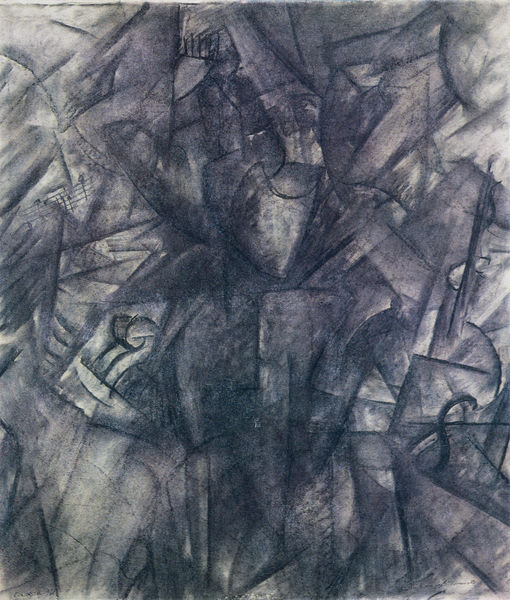
Titel: Sintesi di un caffè concerto
Künstler: Carlo Carrà
Standort: Milano
Institution: Collezione R. Jucker
Schlagwörter: blau, dunkel, hand, kopf, körper, mann, schatten, weiß, kubismus, kubistisch, bewegung, finger, grau, hut, kreide, licht, mitte, schwarz, skizze, zeichnung, expressionismus, arm, band, gesicht, mensch, instrument, auge, figur, bass, gitarre, instrumente, kontrabass, musik, musiker, orchester, person, rund, bewegt, wellen, papier, düster, cello, noten, moderne, abstrakt, fläche, flächen, modern, formen, grafik, graphik, schattierung, linien, grisaille, wild, striche, gestalt, futurismus, fuss, eckig, expressionistisch, linie, kohle, form, schwarzweiss, schraffur, klassische moderne, bleistift, senkrecht, geige, violine, verwischt, picasso, dicht, mittelpunkt, schnecke, zeit, geometrie, kuben, kubisch, musiknoten, note, facetten, gegenstandslos, notenlinien, streicher, instument, geigenhals, musil, aufsplitterung, brack, analytischer, aquge, sxpressionistisch